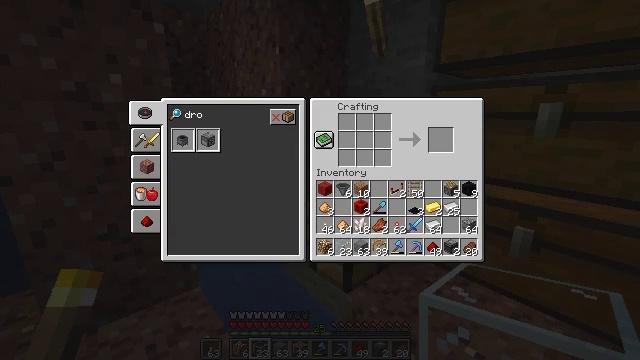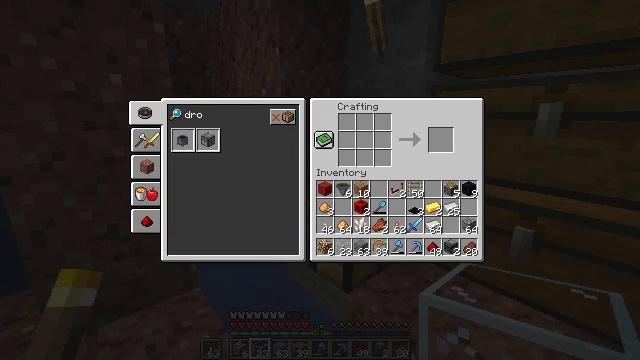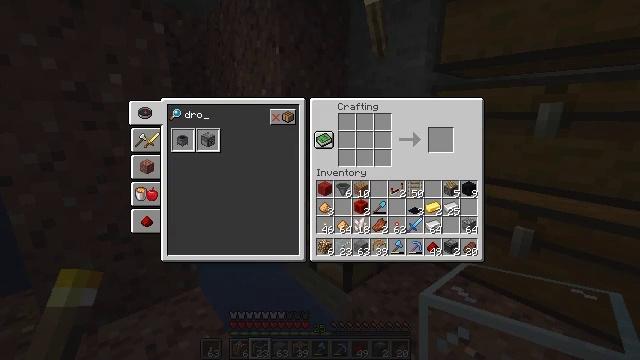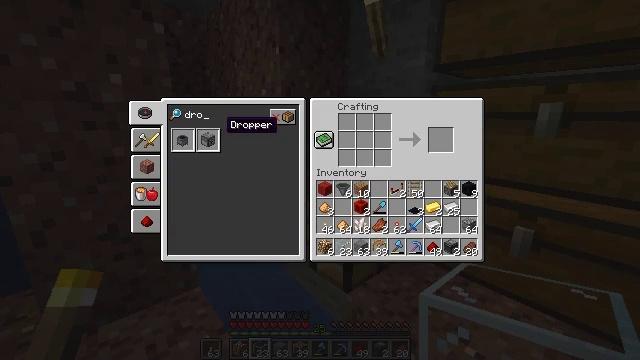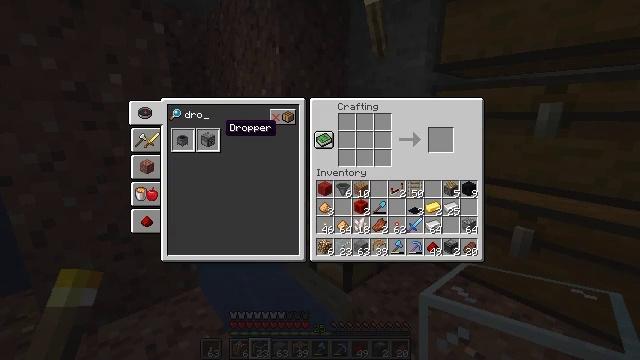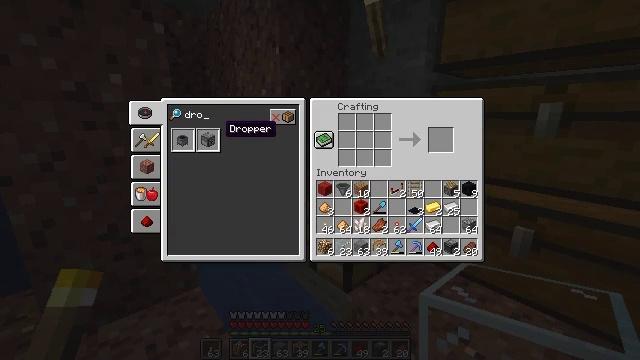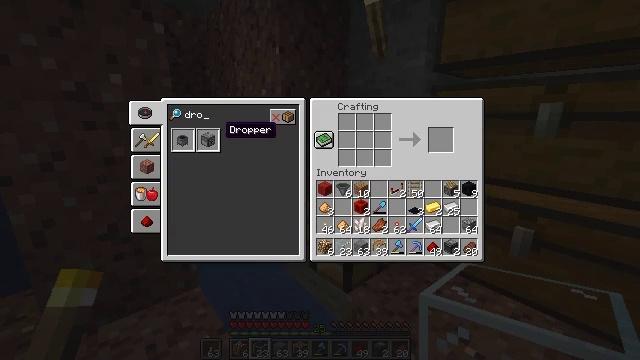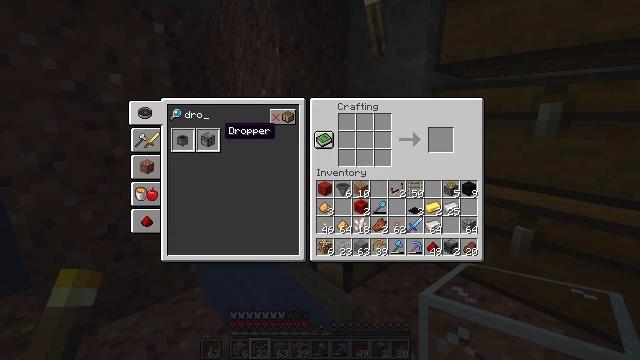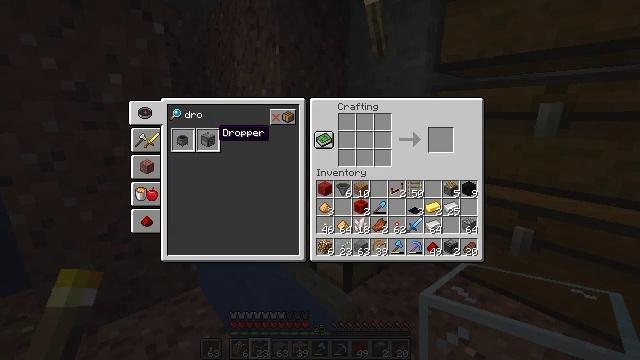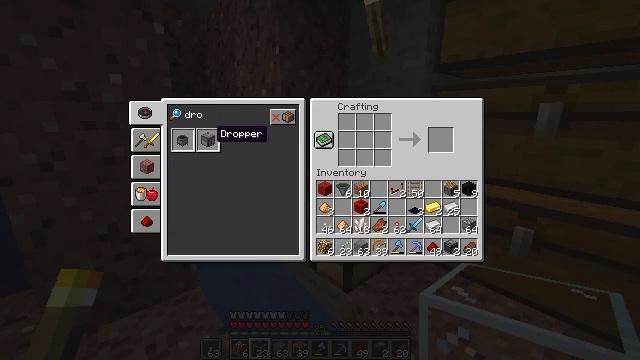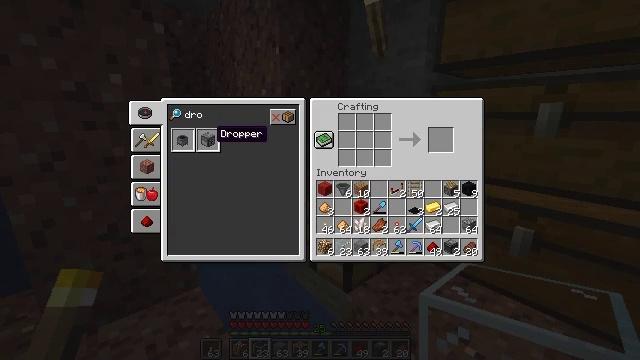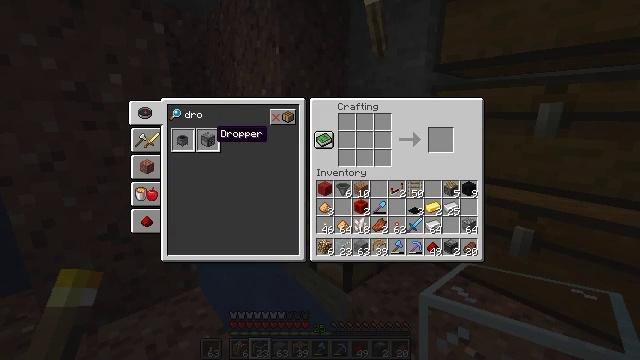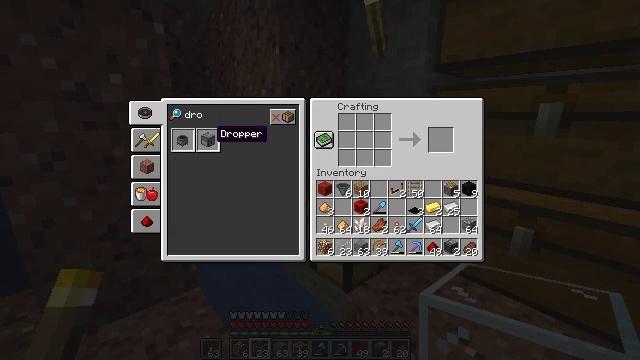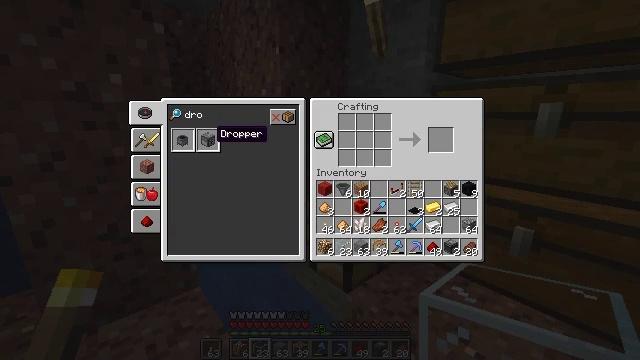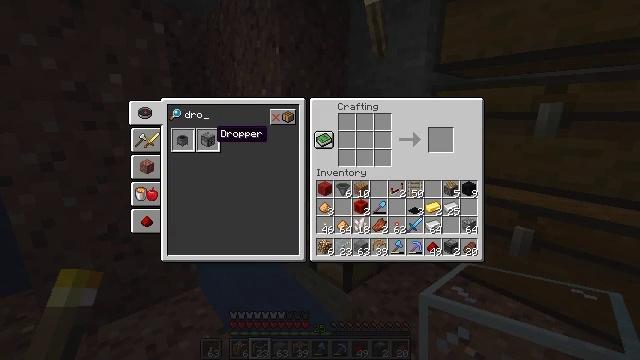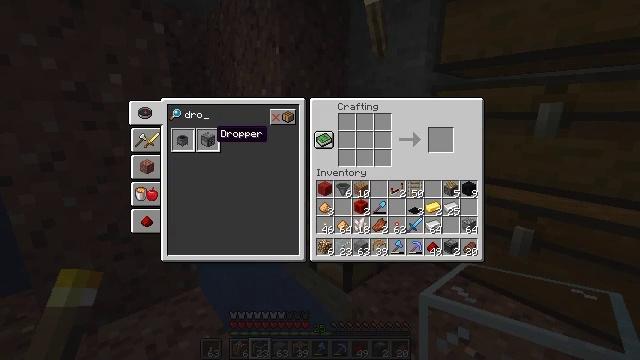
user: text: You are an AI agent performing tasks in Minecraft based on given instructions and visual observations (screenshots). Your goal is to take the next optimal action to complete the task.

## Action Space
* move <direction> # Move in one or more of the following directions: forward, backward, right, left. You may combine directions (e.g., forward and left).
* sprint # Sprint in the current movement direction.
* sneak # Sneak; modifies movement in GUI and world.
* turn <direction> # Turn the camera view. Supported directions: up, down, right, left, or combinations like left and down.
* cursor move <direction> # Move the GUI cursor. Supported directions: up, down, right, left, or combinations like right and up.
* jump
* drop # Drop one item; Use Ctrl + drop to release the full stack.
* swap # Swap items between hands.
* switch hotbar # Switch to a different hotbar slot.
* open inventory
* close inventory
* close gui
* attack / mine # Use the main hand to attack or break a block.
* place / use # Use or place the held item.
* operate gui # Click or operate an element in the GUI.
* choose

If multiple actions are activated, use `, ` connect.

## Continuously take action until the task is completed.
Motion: motion action
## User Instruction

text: Use cobblestones and redstone to craft a dropper.
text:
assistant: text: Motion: no_op
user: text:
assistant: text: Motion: cursor move left and down
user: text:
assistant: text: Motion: no_op
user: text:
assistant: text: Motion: no_op
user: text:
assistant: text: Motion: no_op
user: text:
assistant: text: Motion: no_op
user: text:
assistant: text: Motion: no_op
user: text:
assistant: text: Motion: no_op
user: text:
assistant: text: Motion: no_op
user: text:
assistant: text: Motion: no_op
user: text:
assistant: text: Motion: operate gui
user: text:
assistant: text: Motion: operate gui
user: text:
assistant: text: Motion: operate gui
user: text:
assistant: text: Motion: no_op
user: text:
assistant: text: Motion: no_op
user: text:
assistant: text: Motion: no_op
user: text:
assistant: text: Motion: no_op
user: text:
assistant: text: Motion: no_op
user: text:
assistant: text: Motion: no_op
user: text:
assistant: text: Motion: no_op
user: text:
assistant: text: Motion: no_op
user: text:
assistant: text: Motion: no_op
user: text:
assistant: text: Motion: cursor move right
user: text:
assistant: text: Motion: cursor move right and down
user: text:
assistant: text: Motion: cursor move right and down
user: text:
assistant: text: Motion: cursor move right
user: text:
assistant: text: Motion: cursor move right
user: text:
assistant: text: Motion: no_op
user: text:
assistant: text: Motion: no_op
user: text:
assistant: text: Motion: no_op